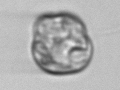
Label: Karenia